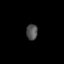
Tissue: lung
Cell type: Endothelial cells
Senescence score: 0.5917
Nuclear area (px): 175
Mean DAPI intensity: 81.434